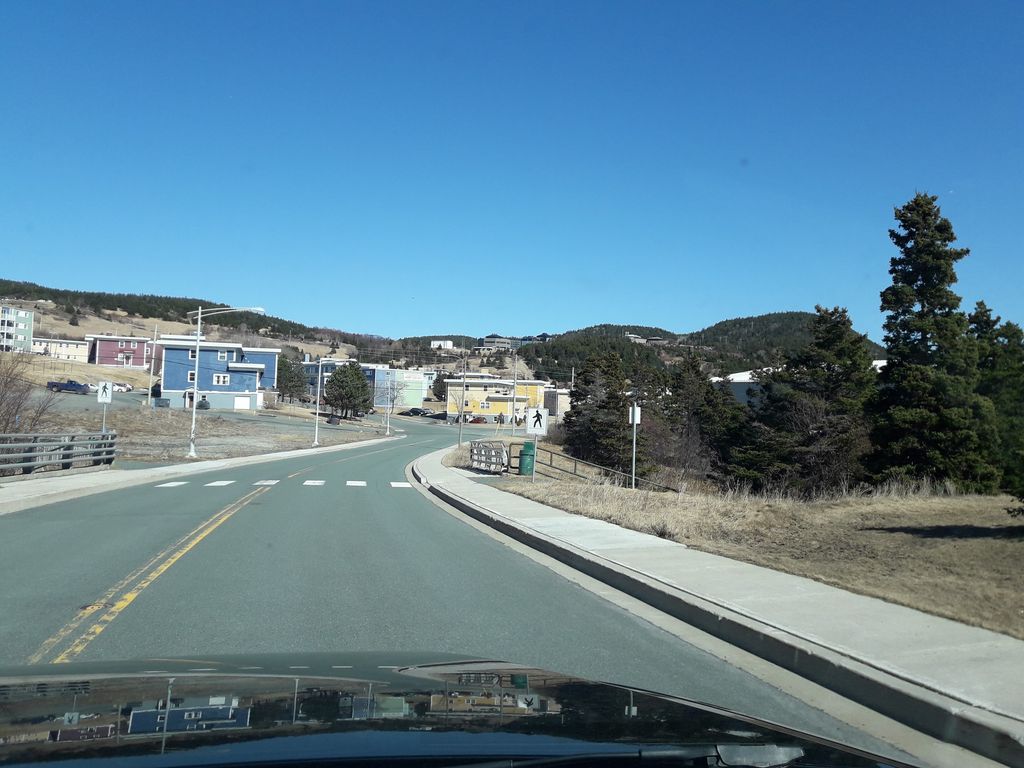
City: st_johns